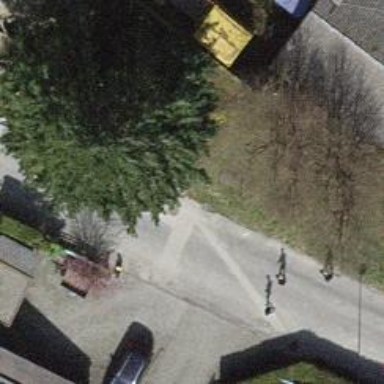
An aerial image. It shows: Asphalt road in residential area.